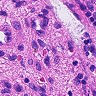
Metastatic tissue present: no